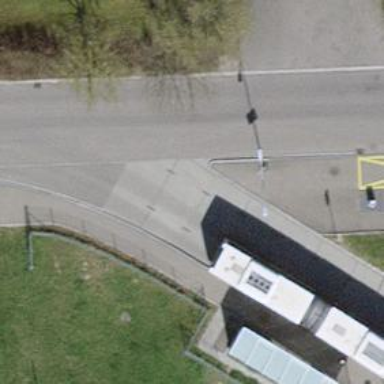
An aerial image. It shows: Unmarked road crossing.